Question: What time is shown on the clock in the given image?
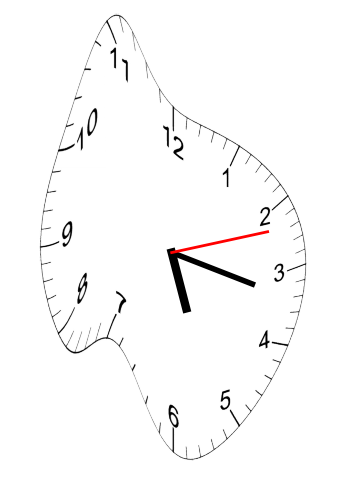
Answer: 05:17:12